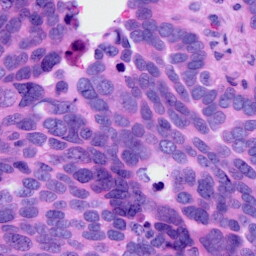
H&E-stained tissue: Ovarian